Interaction volume radius: 5 \u00c5
Interaction volume height: 10 \u00c5
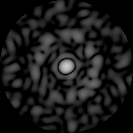
Disorder parameter: 0.8138